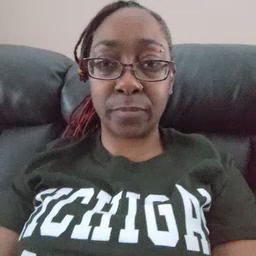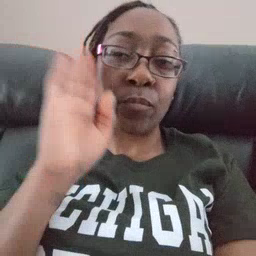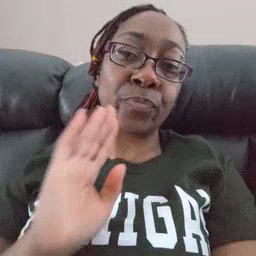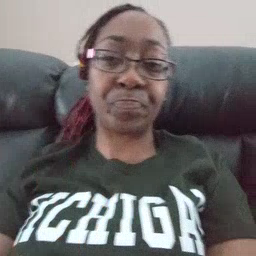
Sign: brown